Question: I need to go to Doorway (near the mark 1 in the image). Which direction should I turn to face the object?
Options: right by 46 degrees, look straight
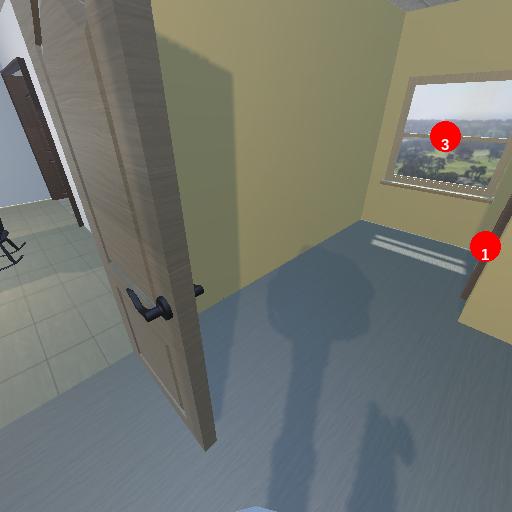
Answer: right by 46 degrees